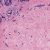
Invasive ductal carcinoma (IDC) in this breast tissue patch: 0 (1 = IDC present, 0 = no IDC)